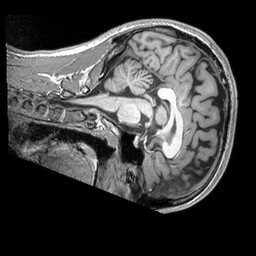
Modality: T1w
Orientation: sagittal
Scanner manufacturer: siemens
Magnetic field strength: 3 T
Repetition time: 2.53 s
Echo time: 0.00298 s